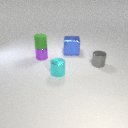
small purple metal cylinder behind small gray metal cylinder